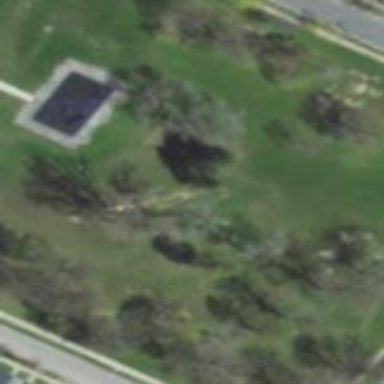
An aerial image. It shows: Park.